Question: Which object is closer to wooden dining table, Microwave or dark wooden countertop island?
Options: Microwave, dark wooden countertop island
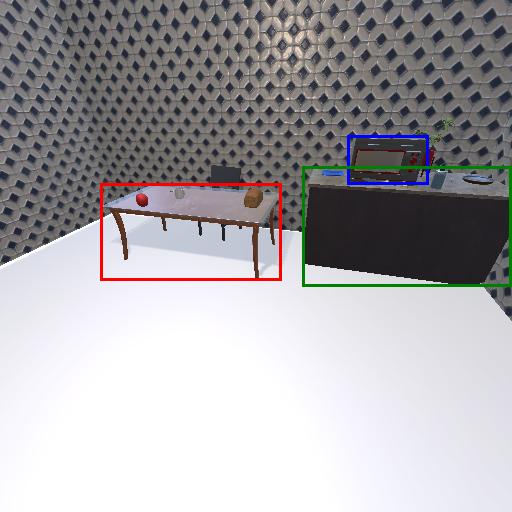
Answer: Microwave